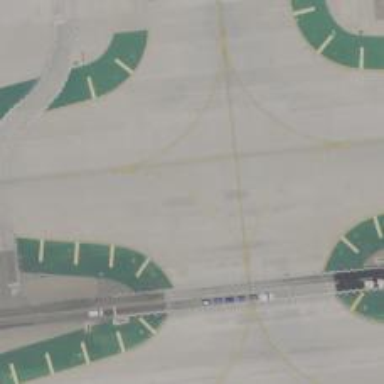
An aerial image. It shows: View of taxiway at the airport.